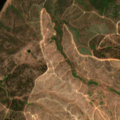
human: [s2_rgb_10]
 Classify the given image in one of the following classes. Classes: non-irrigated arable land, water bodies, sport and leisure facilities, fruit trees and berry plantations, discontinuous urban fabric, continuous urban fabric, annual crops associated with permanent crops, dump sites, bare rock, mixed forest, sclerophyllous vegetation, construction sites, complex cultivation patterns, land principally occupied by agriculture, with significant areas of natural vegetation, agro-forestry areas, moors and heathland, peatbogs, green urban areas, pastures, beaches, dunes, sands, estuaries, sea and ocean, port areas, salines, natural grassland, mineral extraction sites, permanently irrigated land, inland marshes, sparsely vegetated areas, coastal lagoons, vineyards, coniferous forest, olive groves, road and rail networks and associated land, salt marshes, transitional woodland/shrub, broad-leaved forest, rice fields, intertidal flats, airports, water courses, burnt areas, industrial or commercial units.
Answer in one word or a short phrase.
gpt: broad-leaved forest, sclerophyllous vegetation, transitional woodland/shrub, water courses